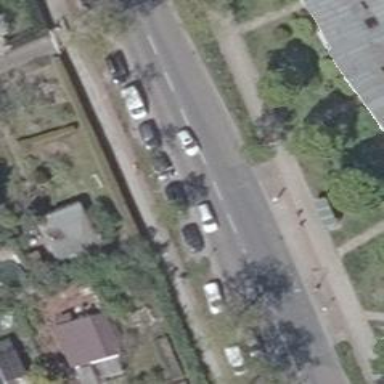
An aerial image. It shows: Public transport stop position.